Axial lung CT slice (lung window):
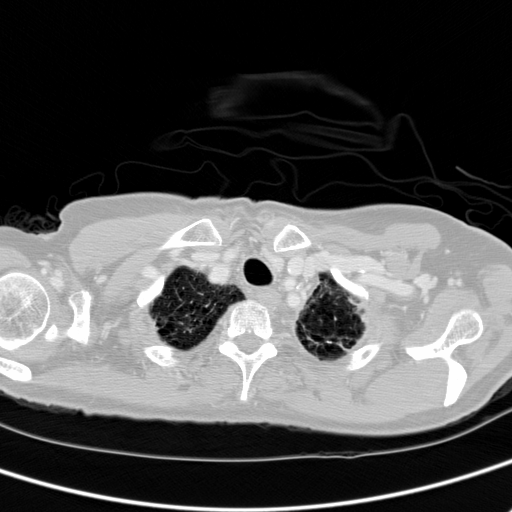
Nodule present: no